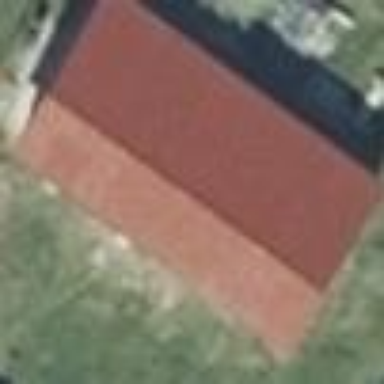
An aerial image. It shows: Building with gabled roof oriented along its structure. The roof is colored grey.